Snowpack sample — Snodgrass Mountain, Crested Butte, Colorado (2/4/25, 12:06 PM MST)
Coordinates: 38.923, -106.968
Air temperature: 35 °F
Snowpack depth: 80 cm
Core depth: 60 cm
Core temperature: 32 °F
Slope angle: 14°, slope face: 78°
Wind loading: low
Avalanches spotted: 0
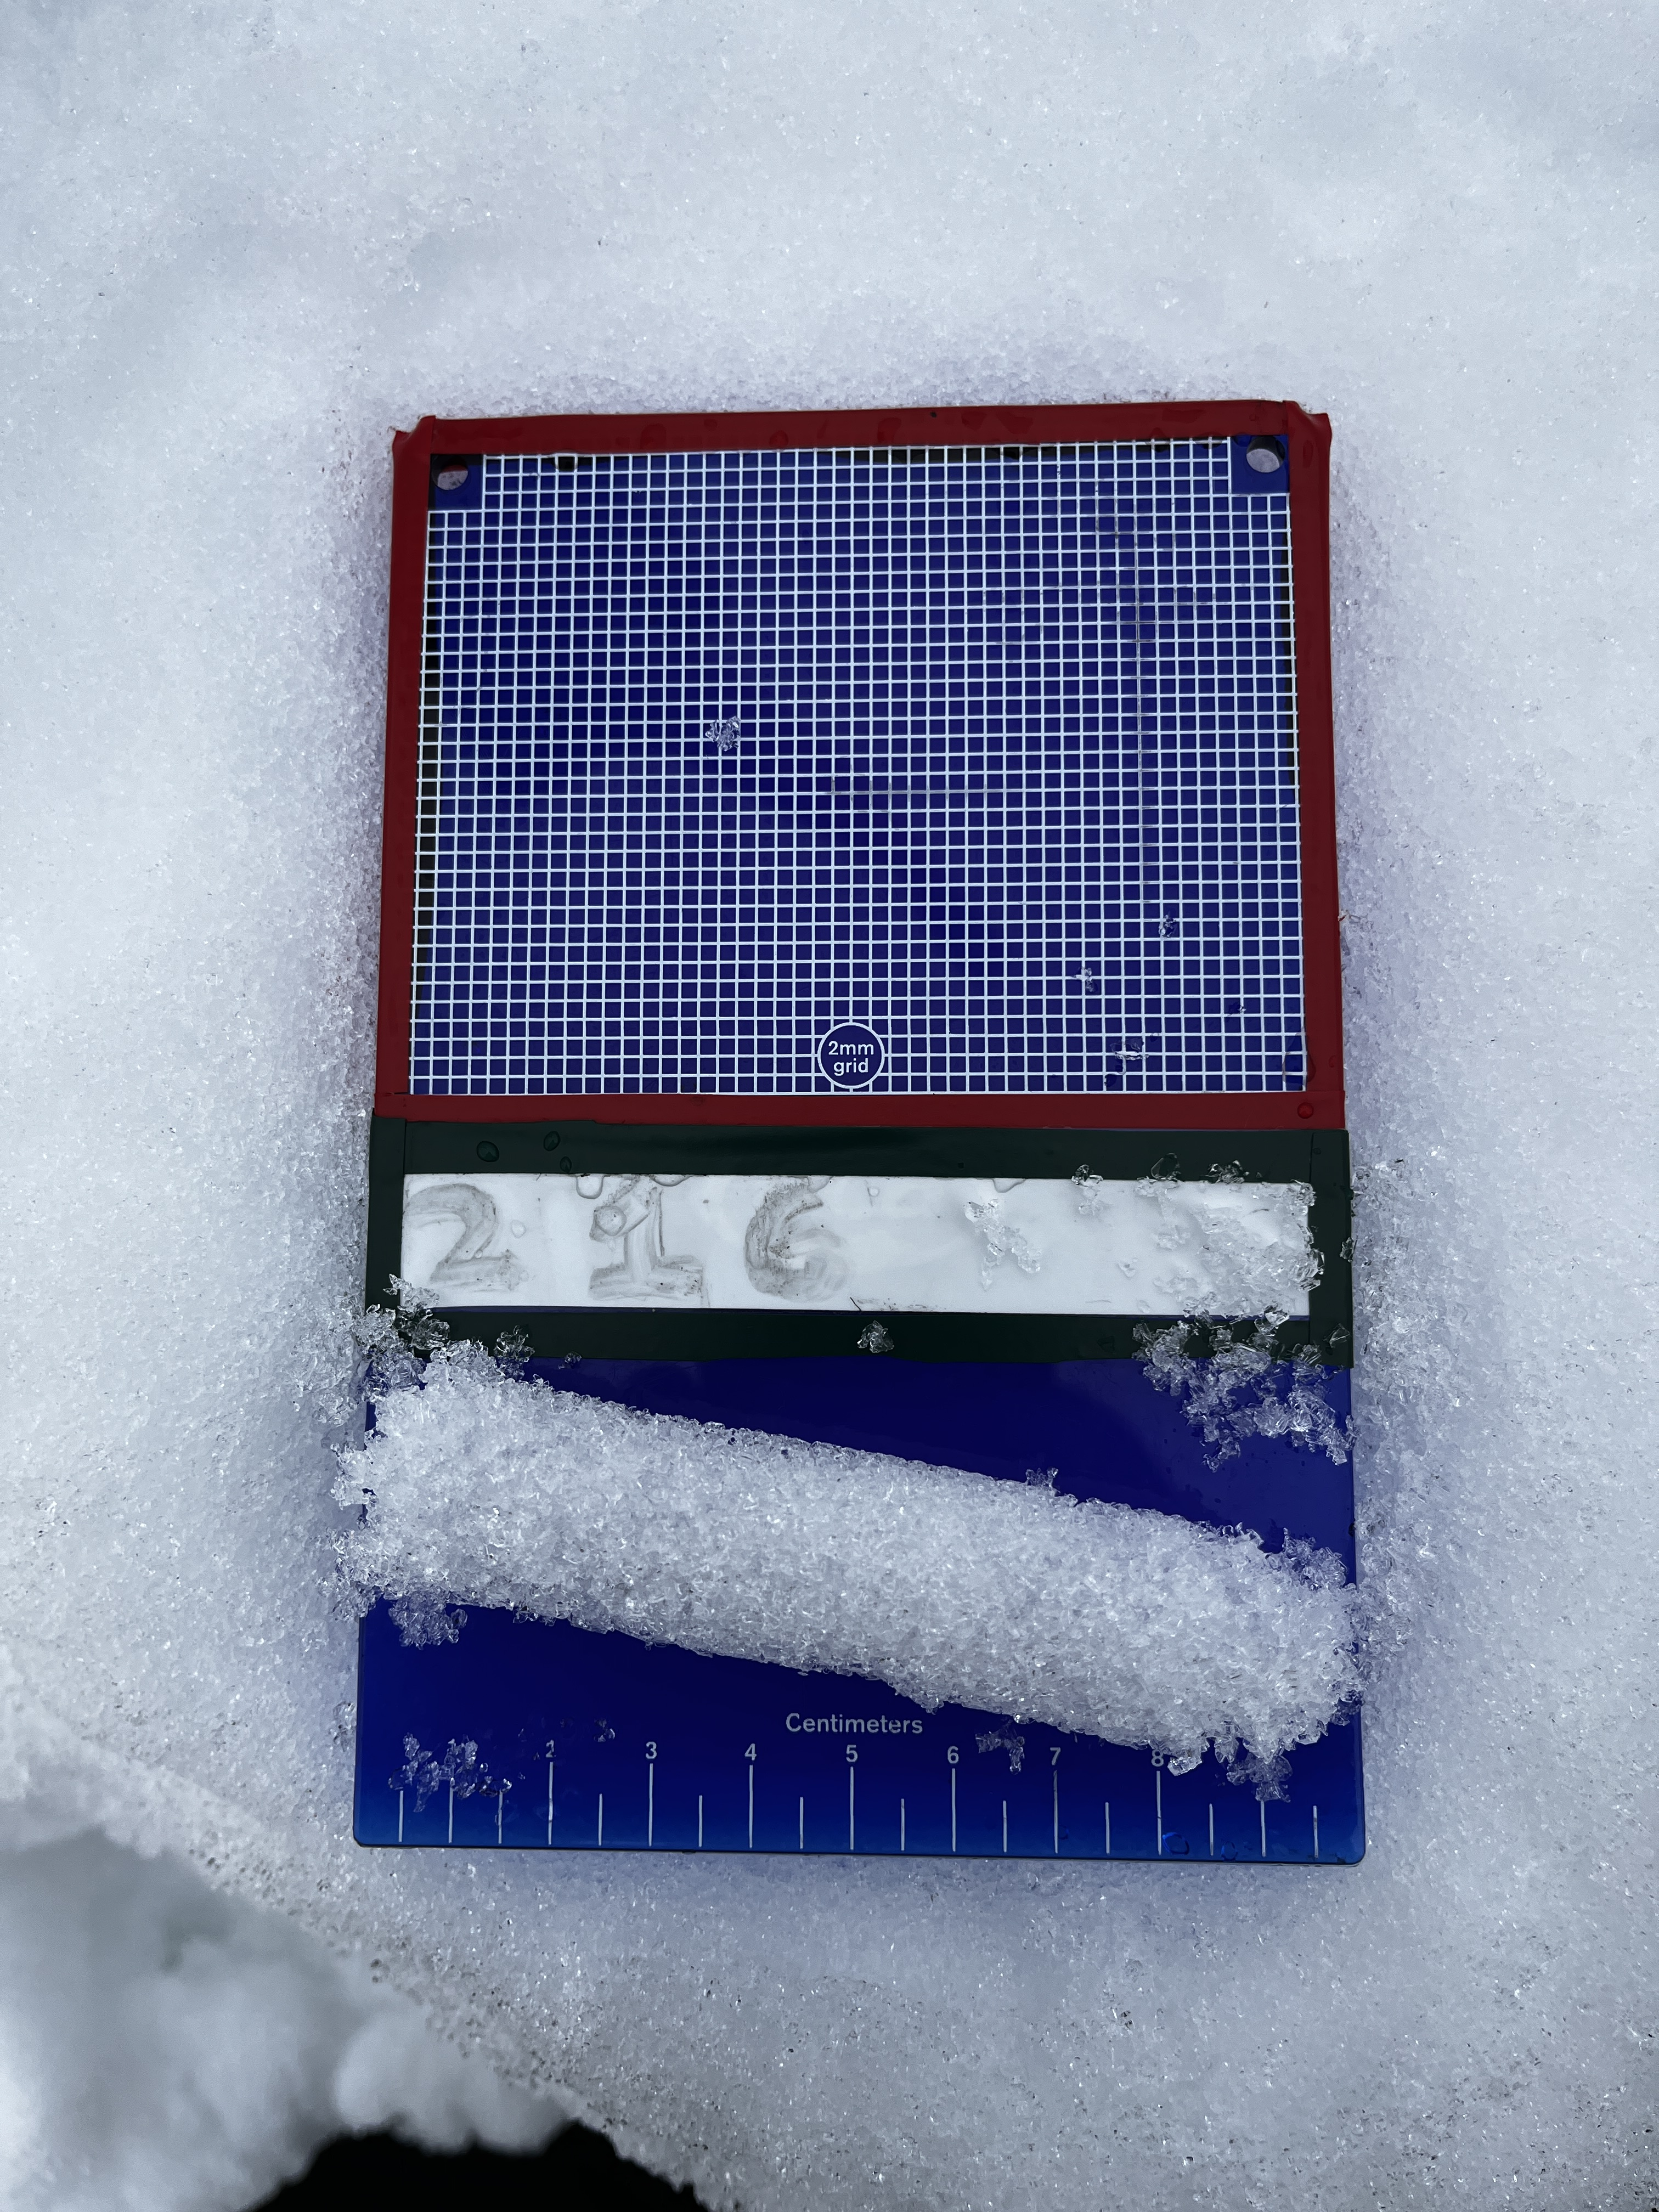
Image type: crystal_card
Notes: No avalanches nearby, unusually warm weather for the last month reported by residents, Collected 25 yards from treeline